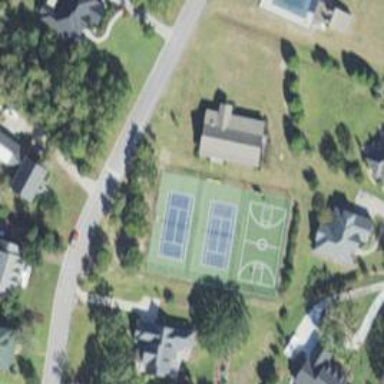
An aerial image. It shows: Tennis court on the leisure land pitch.